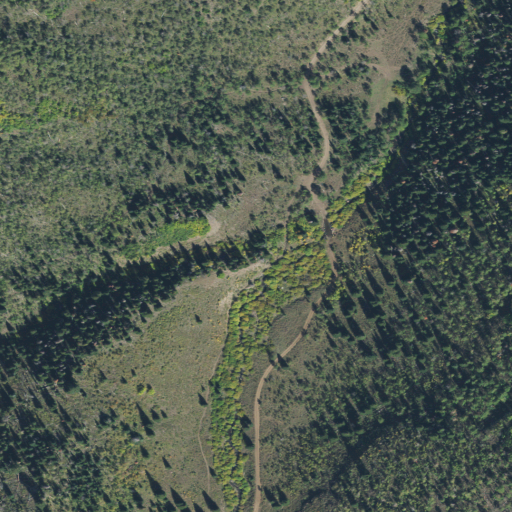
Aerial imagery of valley in Utah named Camp Hollow containing deciduous forest, evergreen forest, and open development